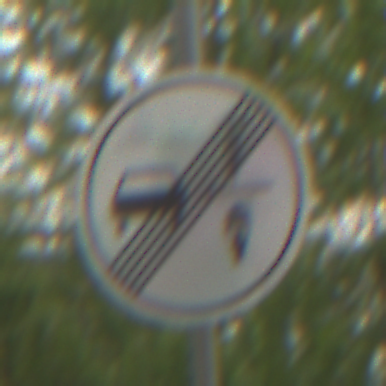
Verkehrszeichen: EndeVerbotUeberholenEinspurigeFahrzeuge
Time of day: MorningAfternoon
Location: Outdoor (Nature)
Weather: Overcast
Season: NotSpecified
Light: Natural